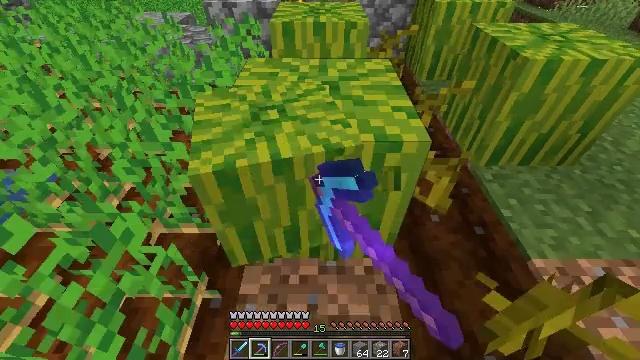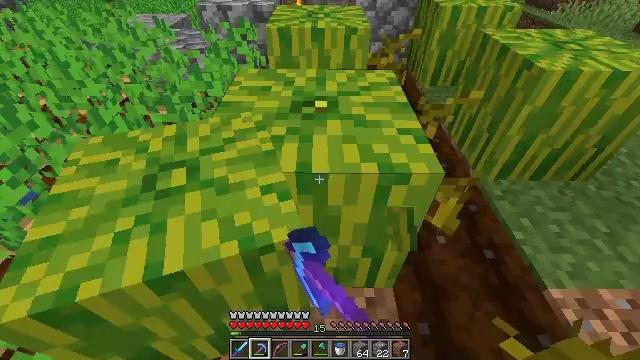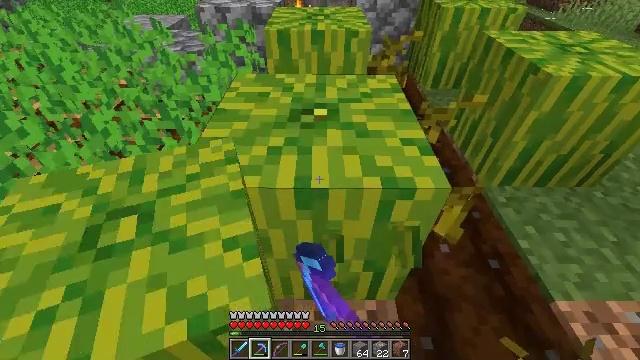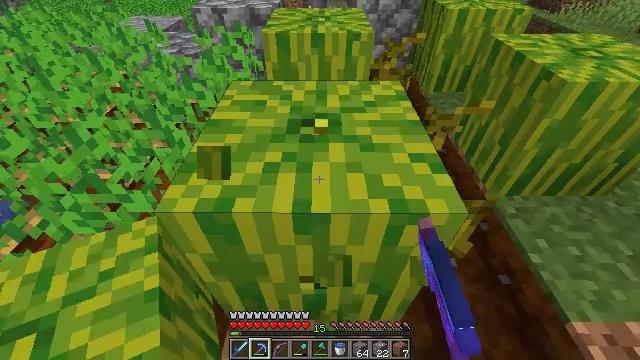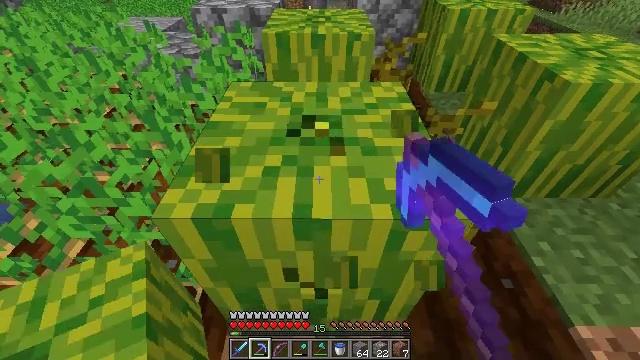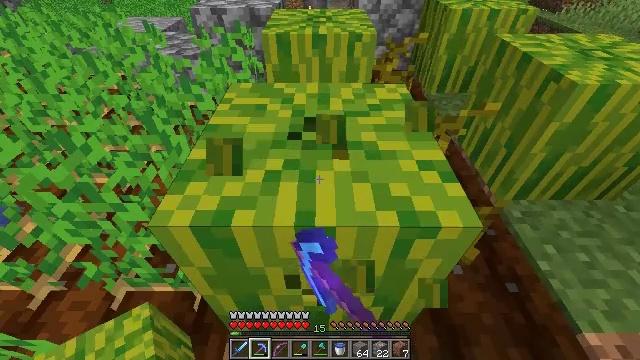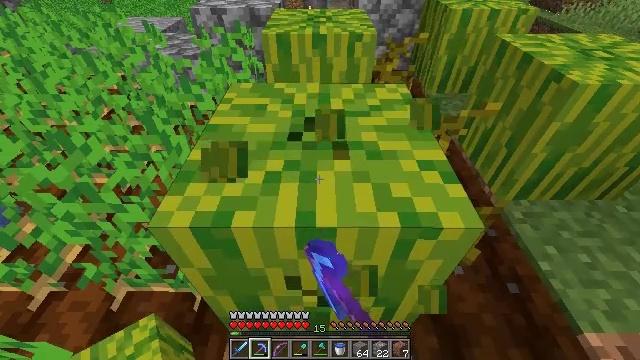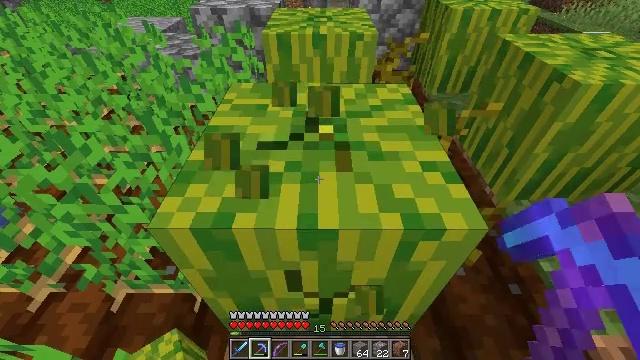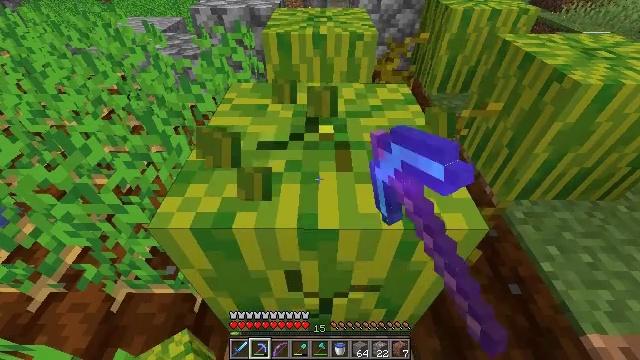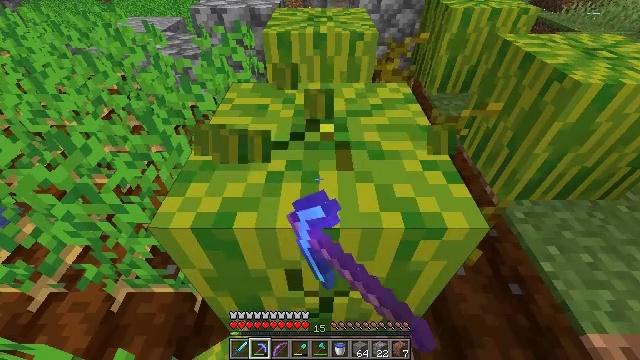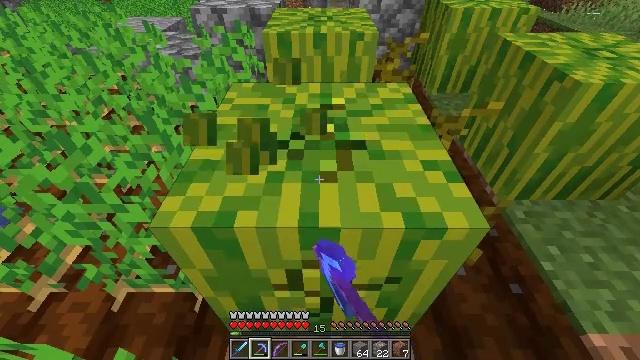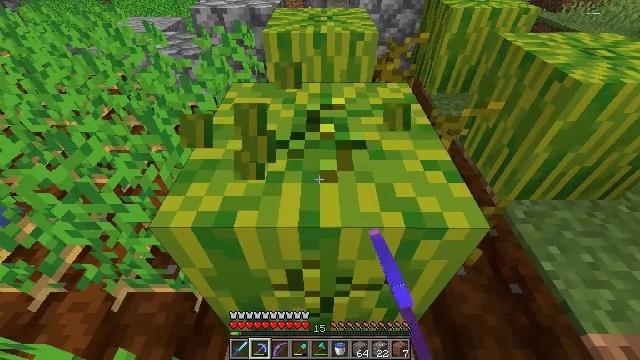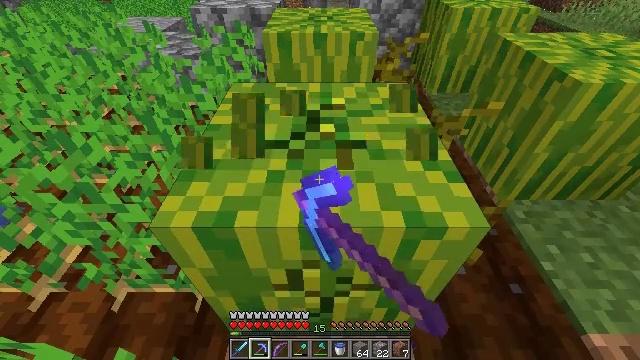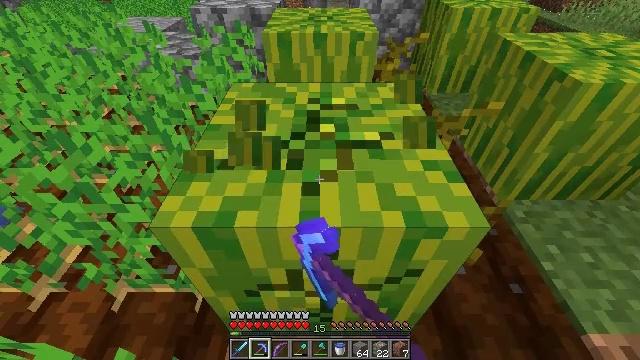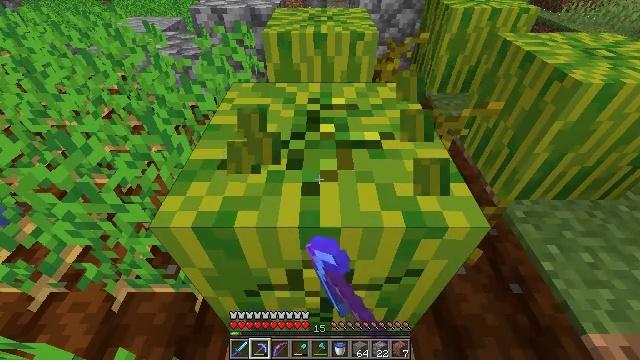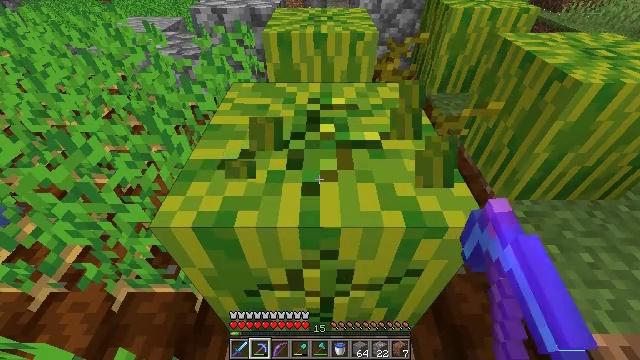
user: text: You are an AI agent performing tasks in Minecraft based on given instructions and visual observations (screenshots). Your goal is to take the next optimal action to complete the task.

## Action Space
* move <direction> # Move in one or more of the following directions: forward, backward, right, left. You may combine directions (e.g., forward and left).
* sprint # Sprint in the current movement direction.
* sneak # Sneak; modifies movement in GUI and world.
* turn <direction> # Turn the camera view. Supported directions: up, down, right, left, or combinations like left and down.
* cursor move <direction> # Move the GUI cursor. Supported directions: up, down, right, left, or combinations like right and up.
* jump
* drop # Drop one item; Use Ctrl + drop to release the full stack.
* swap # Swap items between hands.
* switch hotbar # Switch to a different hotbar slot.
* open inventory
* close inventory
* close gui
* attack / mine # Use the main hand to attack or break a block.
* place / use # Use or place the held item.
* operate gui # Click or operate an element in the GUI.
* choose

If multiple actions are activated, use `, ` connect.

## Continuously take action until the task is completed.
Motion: motion action
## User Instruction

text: Mine a melon block.
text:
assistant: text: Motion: move forward, attack / mine
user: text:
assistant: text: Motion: attack / mine
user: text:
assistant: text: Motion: attack / mine
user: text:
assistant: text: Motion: attack / mine
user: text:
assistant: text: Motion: attack / mine
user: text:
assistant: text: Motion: attack / mine
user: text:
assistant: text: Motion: attack / mine
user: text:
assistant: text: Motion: attack / mine
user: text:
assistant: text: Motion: attack / mine
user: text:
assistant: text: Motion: attack / mine
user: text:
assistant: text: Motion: attack / mine
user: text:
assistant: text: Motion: attack / mine
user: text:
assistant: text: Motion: attack / mine
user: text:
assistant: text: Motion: attack / mine
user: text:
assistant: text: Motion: attack / mine
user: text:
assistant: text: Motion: attack / mine
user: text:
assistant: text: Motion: attack / mine
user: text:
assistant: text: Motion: attack / mine
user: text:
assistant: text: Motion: attack / mine
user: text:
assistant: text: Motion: attack / mine
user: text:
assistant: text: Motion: attack / mine
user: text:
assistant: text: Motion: attack / mine
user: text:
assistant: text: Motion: attack / mine
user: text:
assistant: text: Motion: attack / mine
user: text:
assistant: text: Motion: attack / mine
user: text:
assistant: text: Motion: attack / mine
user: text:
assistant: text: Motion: attack / mine
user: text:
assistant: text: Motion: attack / mine
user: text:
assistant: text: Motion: attack / mine
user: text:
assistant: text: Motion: attack / mine